Question: I have a list of view that are built dynamically so they all have they exact same Resource id, and no description. The only way I can distinguish the difference between them is a text that is in the same parent. I am thinking the only way would be to do it like this:
'''
Child >> parent >> child
'''

As you can see above, I can get the child 'MILES' or 'CALORIES'. I need to get the text from the large numbers.
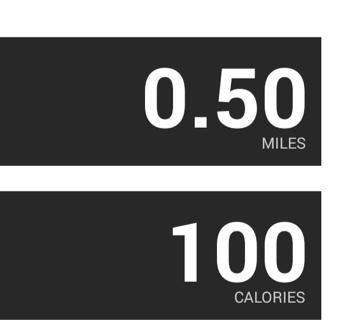
Answer: The text from the large numbers views can be obtained. Let's suppose the layout is:
'''
1. RelativeLayout
0. Text View -> MILES
1. Text View -> 0.50
2. RelativeLayout
0. Text View -> CALORIES
1. Text View -> 100
UiCollection resultsPage = new UiCollection(
new UiSelector().className(android.widget.ListView.class.getName()));
UiObject resultLayout = resultsPage
.getChildByText(new UiSelector()
.className(android.widget.RelativeLayout.class
.getName()), text); //where text can be MILES or CALORIES
UiObject score = resultLayout.getChild(new UiSelector()
.resourceId(the resource id for the large text));
return (String) score.getText();
'''
The idea is to isolate the two Relative layouts and search for the text within them, not the whole GUI.
You can use uiautomatorviewer to look at the GUI layout. Maybe you could update the question with the detailed layout.
I could use that in order to give a more accurate answer.